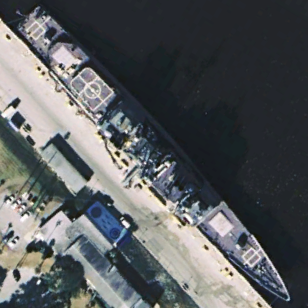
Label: cruiser